Question: I'm trying to filter a model with get_queryset() and it seems to work in the view but not in the template.
My view :
'''
class FolderCreate(CreateView):
fields = ['name', 'parent']
template_name = 'Form/folder_create.html'
def get_queryset(self):
folders = Folder.objects.filter(owner=self.request.user)
print folders # ==> return [<Folder: Folder>, <Folder: Another folder>]
return folders
def form_valid(self, form):
self.object = form.save(commit=False)
self.object.owner = self.request.user
return super(FolderCreate, self).form_valid(form)
def get_initial(self):
if self.request.method == 'GET':
foldersUrl = self.request.META['HTTP_REFERER'].split('/')
foldersUrl.pop()
folder = urllib2.unquote(foldersUrl[-1])
try:
return {'parent' : Folder.objects.get(name=folder, owner=self.request.user)}
except Folder.DoesNotExist:
pass
'''
As you can see, folders return two objects related to the session user in get_queryset() : 'Folder' and 'Another folder
Infortunately, the combobox of my template get all the folders, without any filtering.

Any idea ?
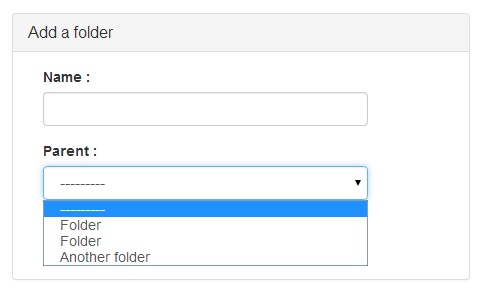
Answer: The issue here is that 'get_queryset' is not used in a CreateView, as it's meant for filtering the models returned for display in a list or detail view. You want something completely different: you want to filter the choices available in a form field.
To do that you will need to create a custom ModelForm that accepts a 'user' kwarg and filters the queryset accordingly:
'''
class FolderForm(forms.ModelForm):
class Meta:
model = Folder
fields = ['name', 'parent']
def __init__(self, *args, **kwargs):
user = kwargs.pop('user')
super(FolderForm, self).__init__(*args, **kwargs)
self.fields['parent'].queryset = Folder.objects.filter(user=user)
'''
and then change your view to use that form and pass in the user parameter:
'''
class FolderCreate(CreateView):
template_name = 'Form/folder_create.html'
form_class = FolderForm
def get_form_kwargs(self):
kwargs = super(FolderCreate, self).get_form_kwargs()
kwargs['user'] = self.request.user
return kwargs
'''